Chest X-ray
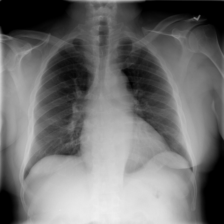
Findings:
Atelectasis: negative
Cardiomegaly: negative
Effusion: negative
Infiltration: negative
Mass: negative
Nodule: negative
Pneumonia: negative
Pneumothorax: negative
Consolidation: negative
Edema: negative
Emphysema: negative
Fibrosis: negative
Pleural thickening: negative
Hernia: negative